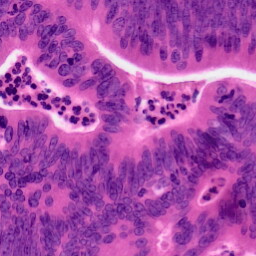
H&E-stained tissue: Colon